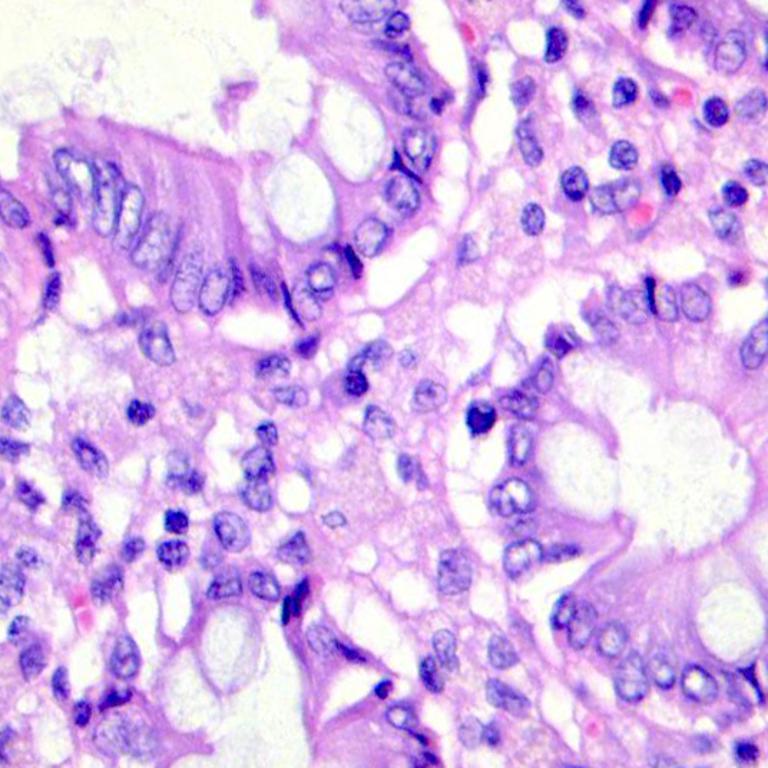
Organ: colon
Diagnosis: benign